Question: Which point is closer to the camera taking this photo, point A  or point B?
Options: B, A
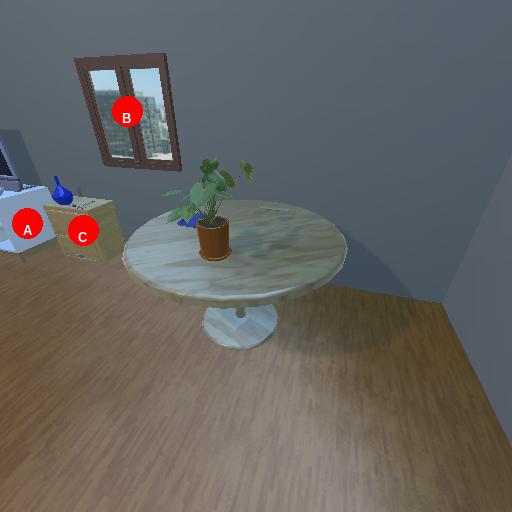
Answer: B